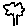
Label: tree